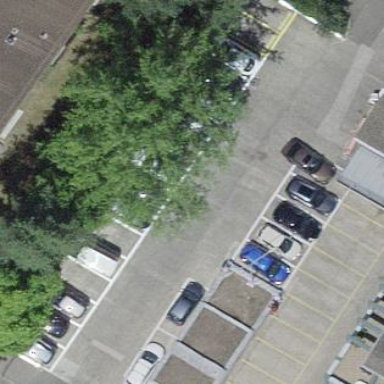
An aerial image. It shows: Parking area with surface.